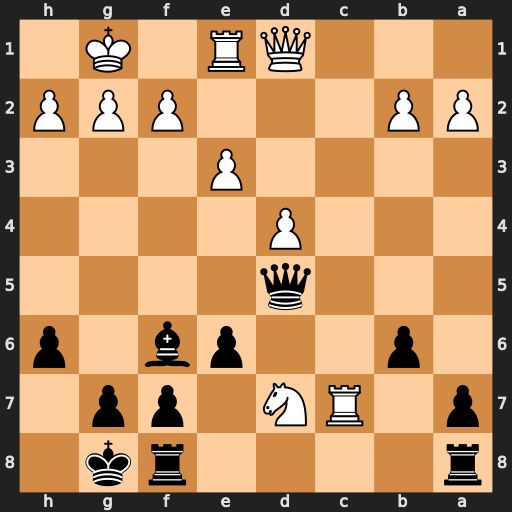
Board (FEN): r4rk1/p1RN1pp1/1p2pb1p/3q4/3P4/4P3/PP3PPP/3QR1K1
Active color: b
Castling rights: -
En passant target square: -
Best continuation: Bd8 Nxf8 Bxc7